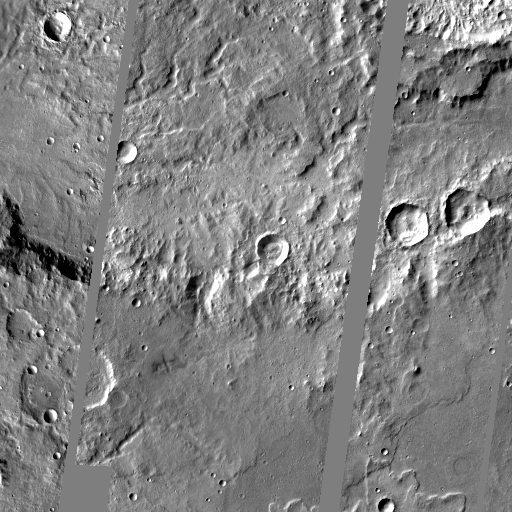
Crater classes present: Background, Other, Buried, Secondary